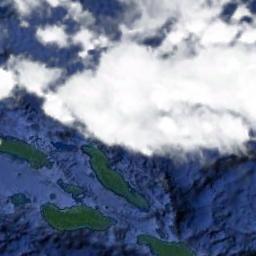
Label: cloud